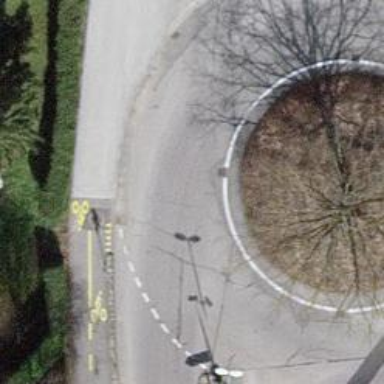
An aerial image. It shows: Cycleway.